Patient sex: M
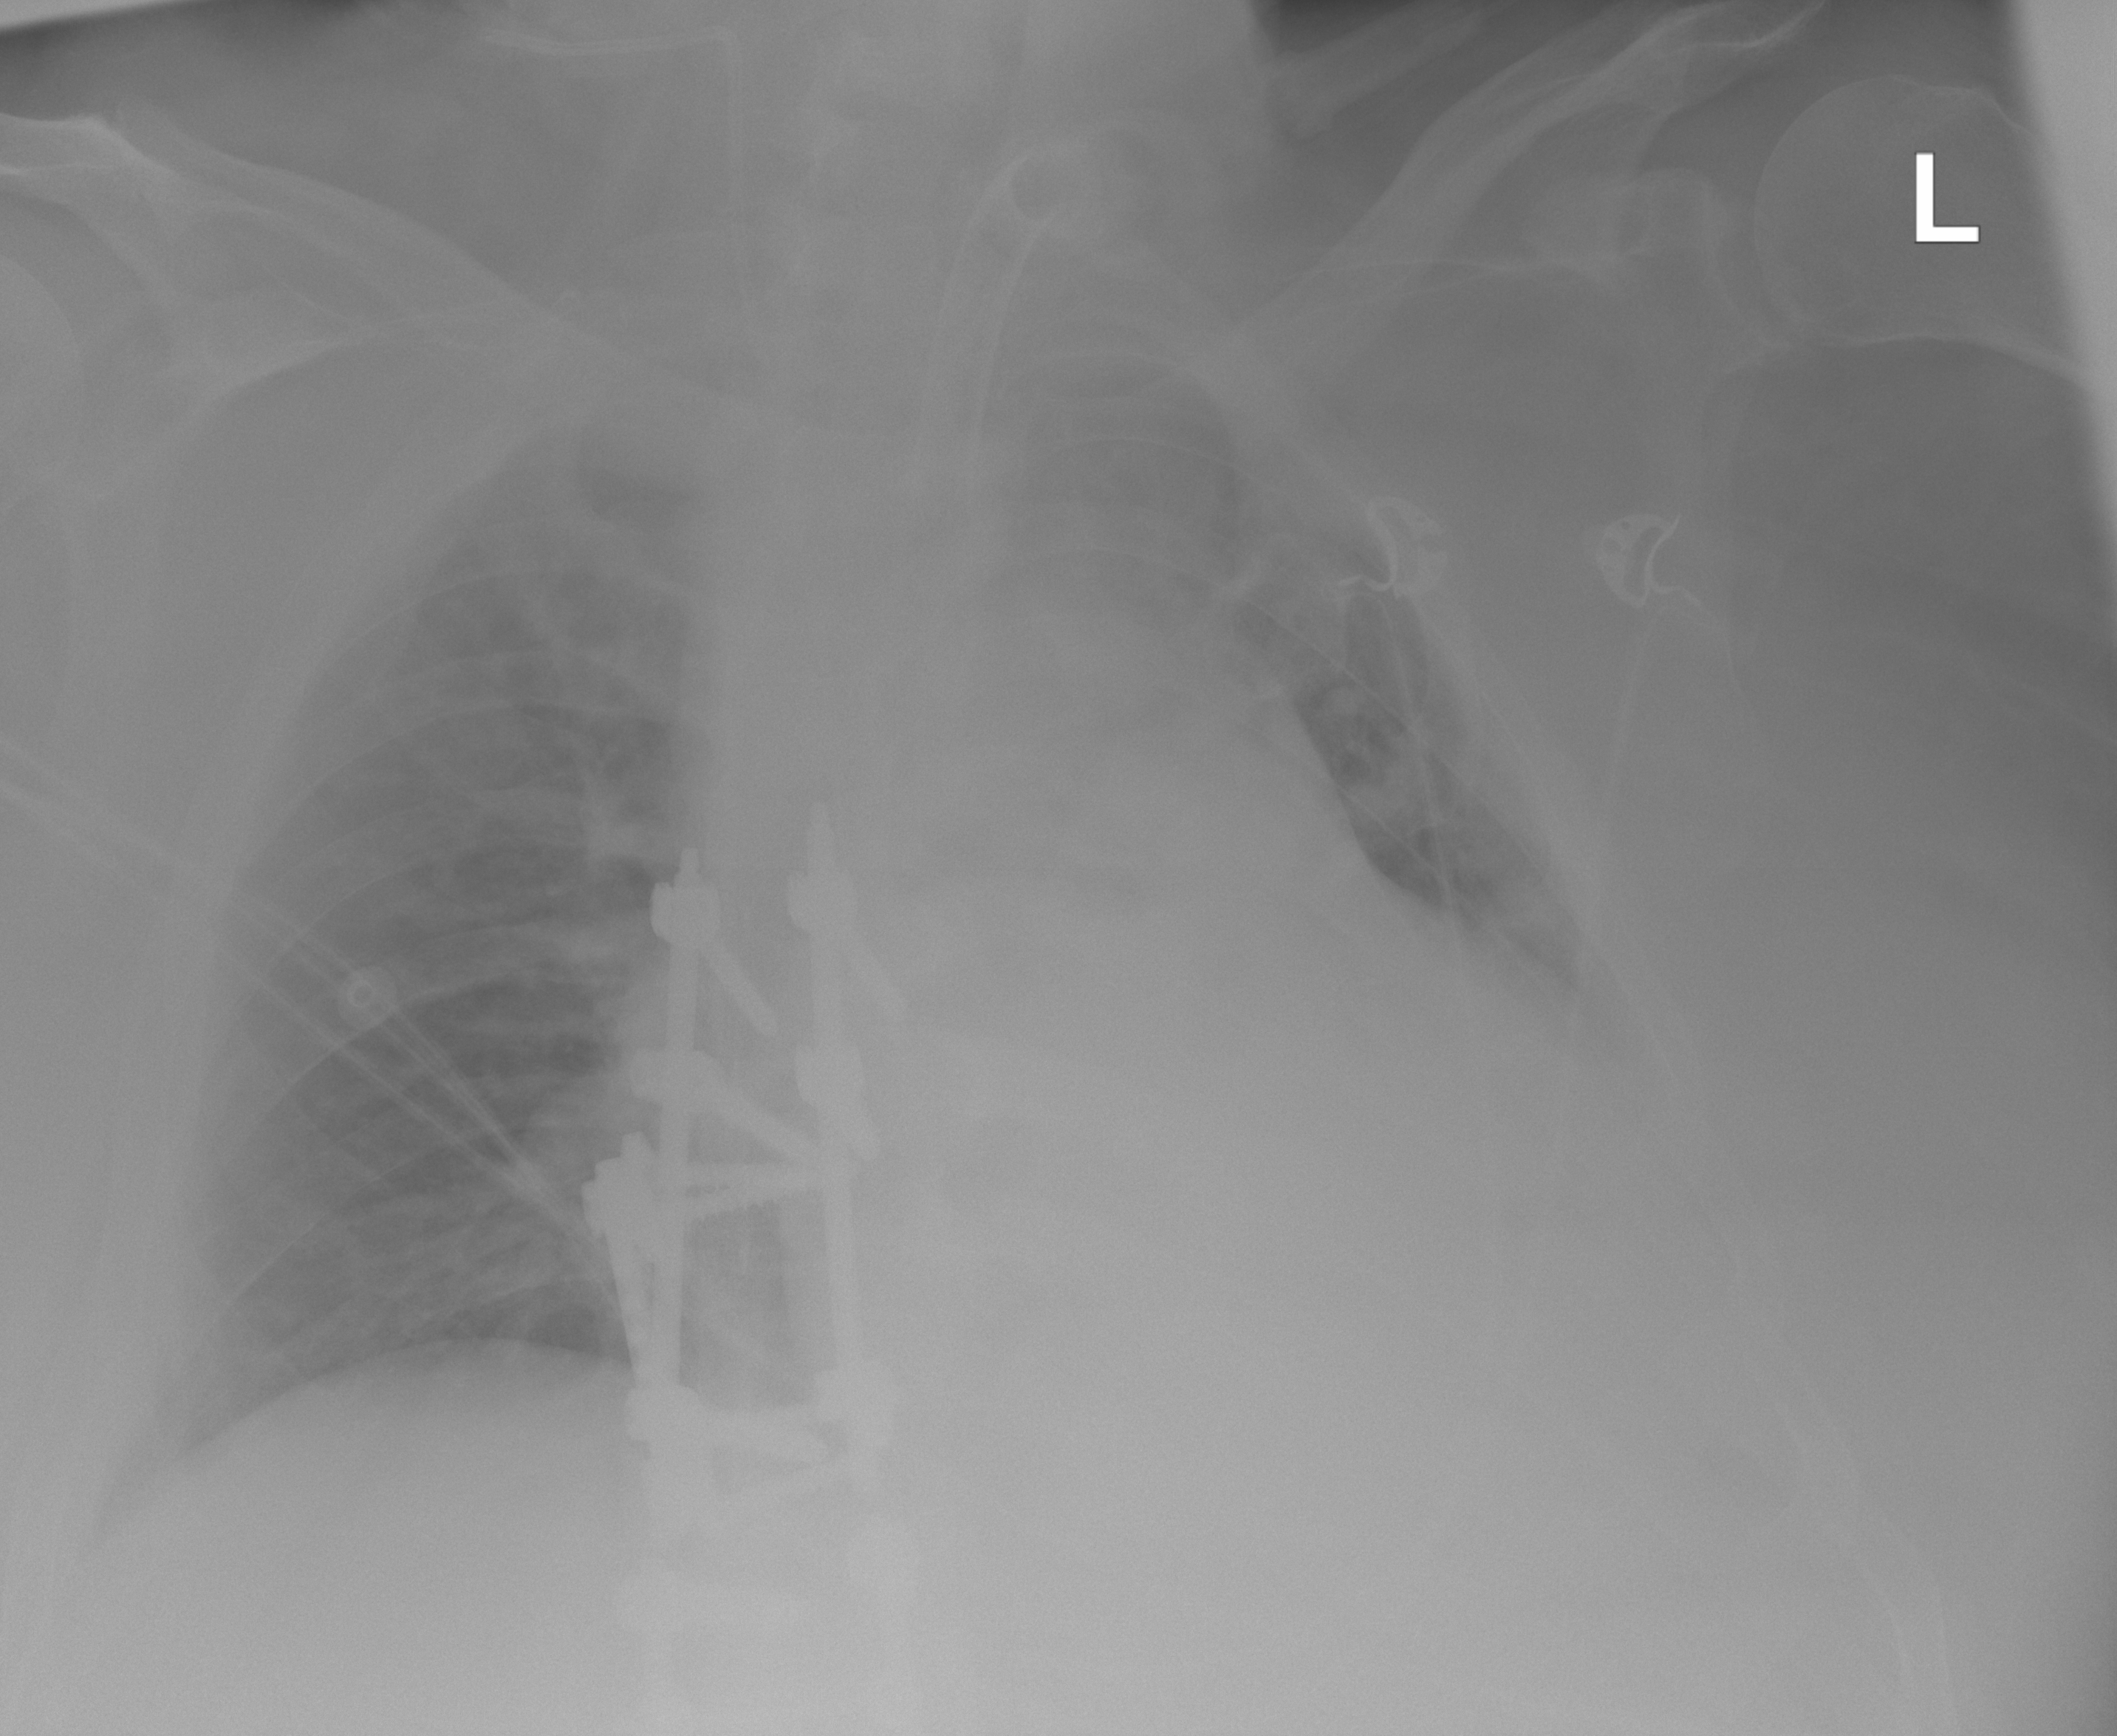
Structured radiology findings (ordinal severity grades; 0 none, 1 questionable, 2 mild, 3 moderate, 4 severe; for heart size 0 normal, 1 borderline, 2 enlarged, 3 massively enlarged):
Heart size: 2
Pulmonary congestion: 0
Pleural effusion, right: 0
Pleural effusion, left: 1
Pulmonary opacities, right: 0
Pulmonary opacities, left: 0
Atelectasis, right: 0
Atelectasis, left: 2